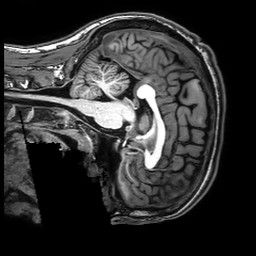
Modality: T1w
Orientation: sagittal
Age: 24
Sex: male
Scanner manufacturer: philips
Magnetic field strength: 3 T
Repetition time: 0.008101 s
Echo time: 0.003713 s